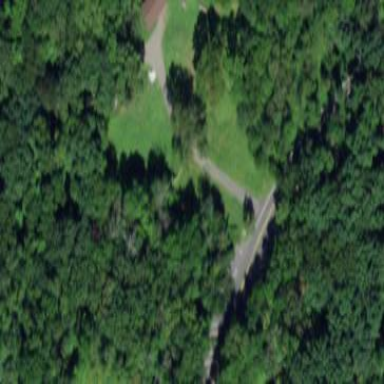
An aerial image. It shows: Picnic site for tourists.